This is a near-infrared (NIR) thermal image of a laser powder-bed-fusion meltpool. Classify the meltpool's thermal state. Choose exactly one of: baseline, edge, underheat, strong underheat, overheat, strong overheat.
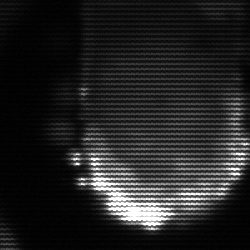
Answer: baseline